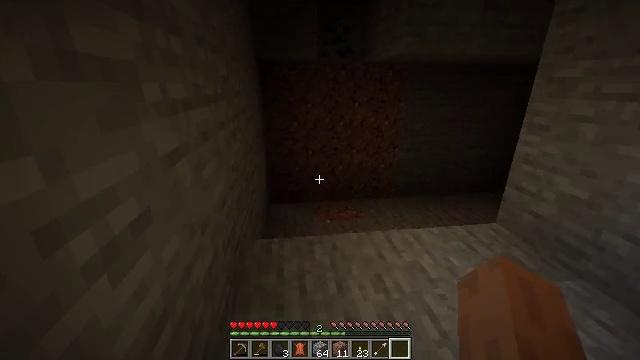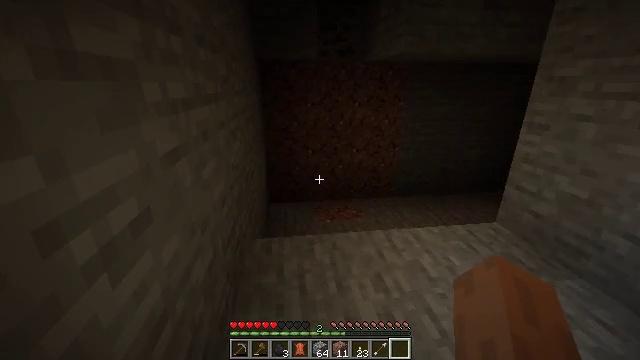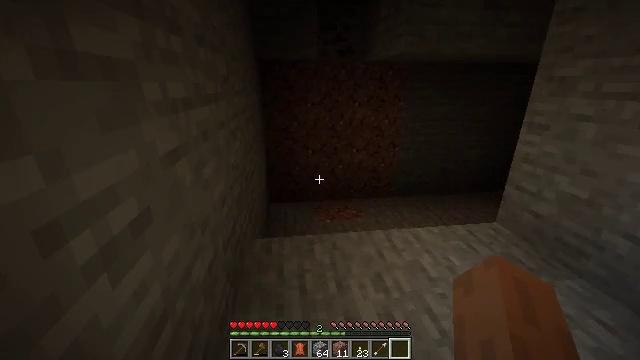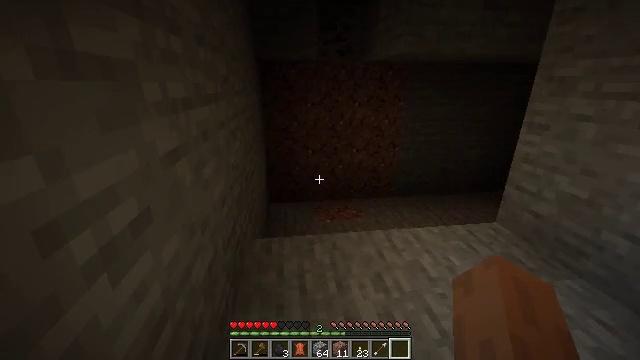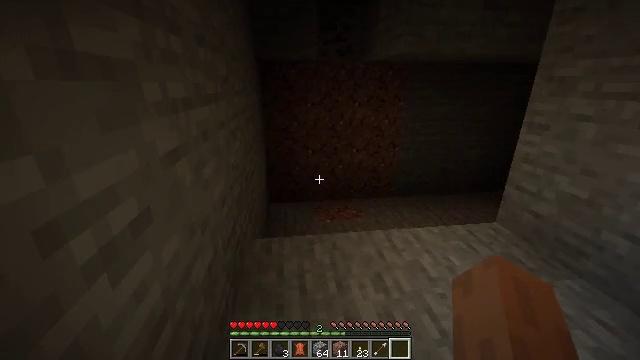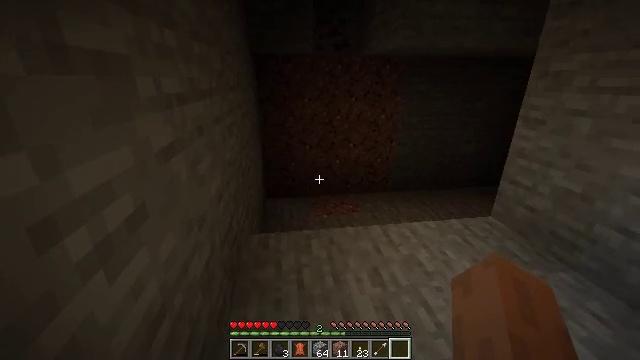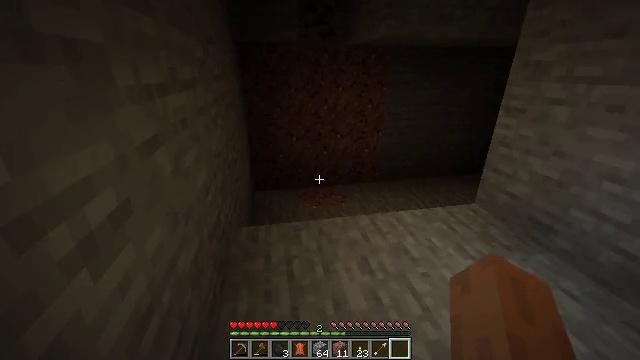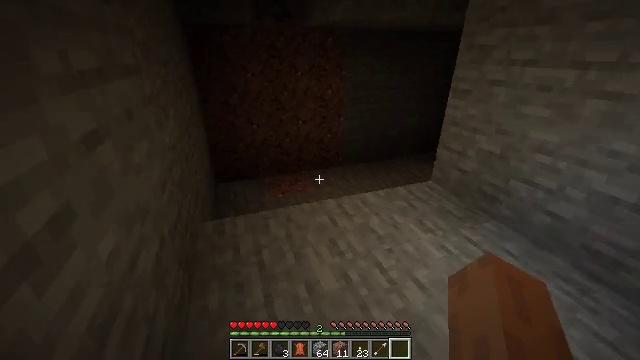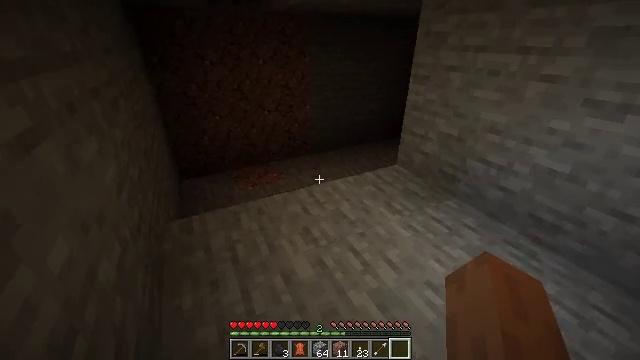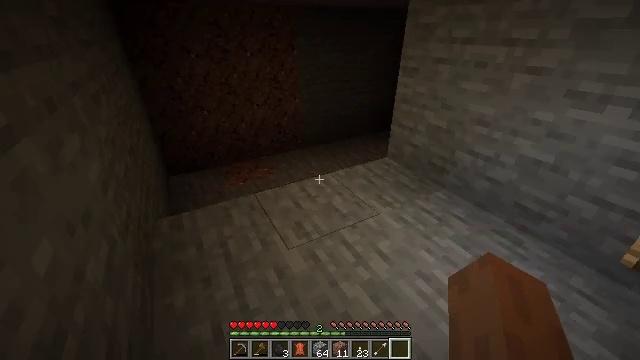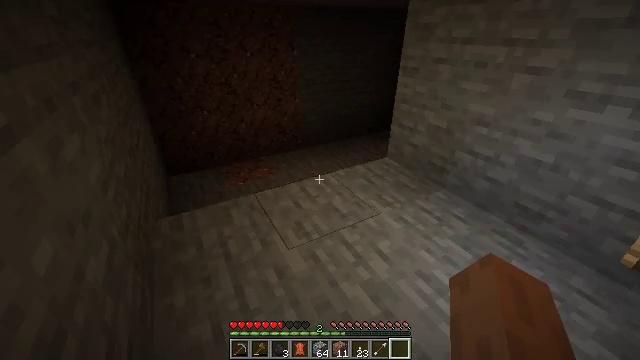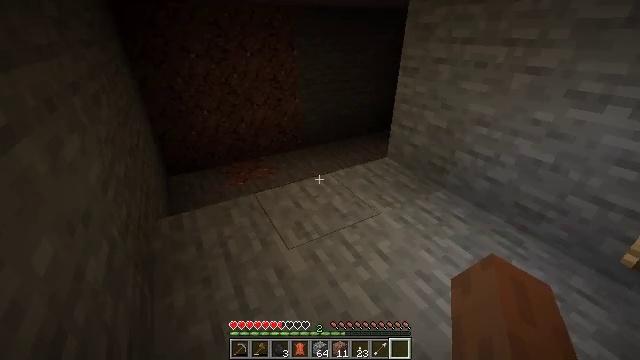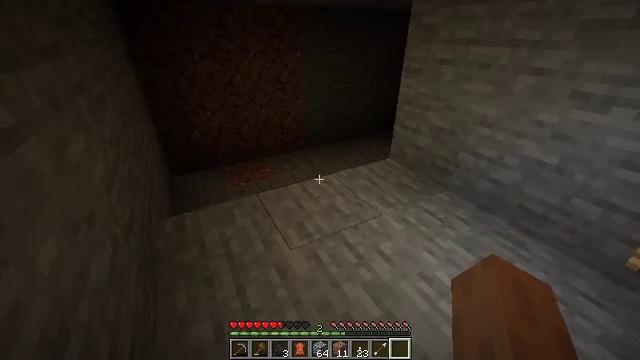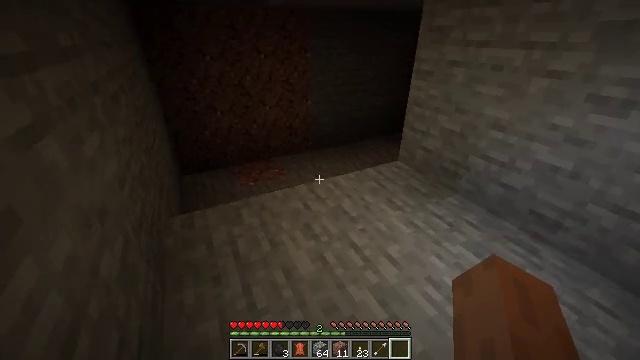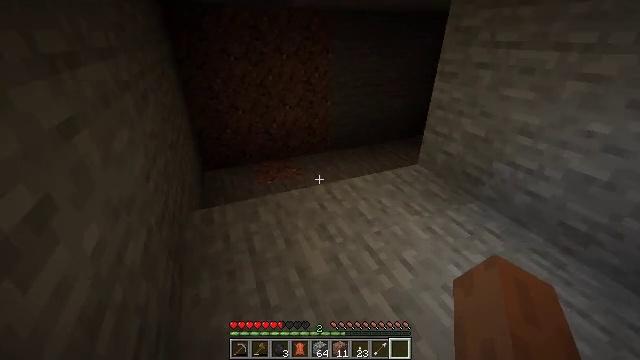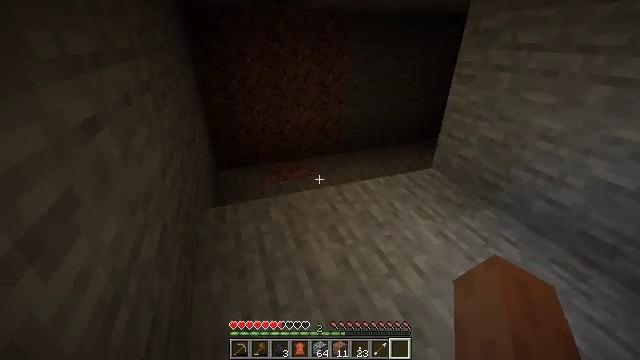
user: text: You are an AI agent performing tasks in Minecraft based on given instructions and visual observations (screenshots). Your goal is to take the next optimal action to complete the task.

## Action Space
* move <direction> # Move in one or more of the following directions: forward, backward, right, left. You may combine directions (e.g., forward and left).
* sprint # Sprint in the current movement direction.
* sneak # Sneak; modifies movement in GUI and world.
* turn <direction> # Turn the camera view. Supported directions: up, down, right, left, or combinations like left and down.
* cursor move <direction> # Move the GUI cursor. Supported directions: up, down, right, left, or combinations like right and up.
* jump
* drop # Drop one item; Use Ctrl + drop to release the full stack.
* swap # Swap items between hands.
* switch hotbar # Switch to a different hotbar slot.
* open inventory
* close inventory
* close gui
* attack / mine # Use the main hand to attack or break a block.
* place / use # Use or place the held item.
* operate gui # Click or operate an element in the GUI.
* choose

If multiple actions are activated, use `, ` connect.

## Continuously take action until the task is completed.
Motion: motion action
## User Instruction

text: Collect cobblestone blocks for construction.
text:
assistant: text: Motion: no_op
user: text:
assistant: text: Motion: no_op
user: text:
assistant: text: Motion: no_op
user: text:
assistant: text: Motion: no_op
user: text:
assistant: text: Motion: turn down
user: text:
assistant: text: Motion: turn right and down
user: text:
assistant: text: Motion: turn right and down
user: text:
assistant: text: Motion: turn right and down
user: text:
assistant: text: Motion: turn right and down
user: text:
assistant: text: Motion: no_op
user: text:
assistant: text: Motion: no_op
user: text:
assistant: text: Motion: no_op
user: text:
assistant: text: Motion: turn left
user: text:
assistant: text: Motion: turn left
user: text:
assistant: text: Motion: turn left
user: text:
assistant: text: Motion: no_op
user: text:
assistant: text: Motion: turn left
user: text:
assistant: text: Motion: turn left
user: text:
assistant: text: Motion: no_op
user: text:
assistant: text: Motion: no_op
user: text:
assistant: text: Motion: no_op
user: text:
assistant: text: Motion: no_op
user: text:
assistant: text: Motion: turn left
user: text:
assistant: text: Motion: turn left
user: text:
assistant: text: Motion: no_op
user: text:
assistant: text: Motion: no_op
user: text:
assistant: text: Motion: no_op
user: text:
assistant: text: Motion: move back
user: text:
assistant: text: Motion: move back
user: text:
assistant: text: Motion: move back